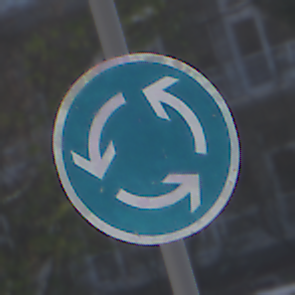
Verkehrszeichen: Kreisverkehr
Umgebung: Outdoor, Special
Tageszeit: MorningAfternoon
Wetter: Clear
Licht: Natural
Jahreszeit: Winter
Kontrast: HighContrast